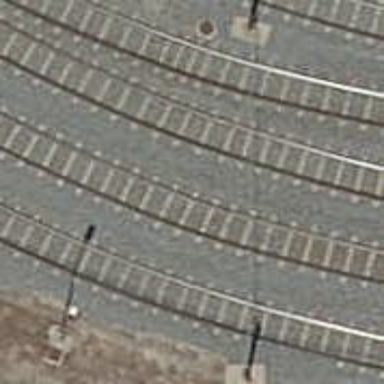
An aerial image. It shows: Yard with electrified contact lines.